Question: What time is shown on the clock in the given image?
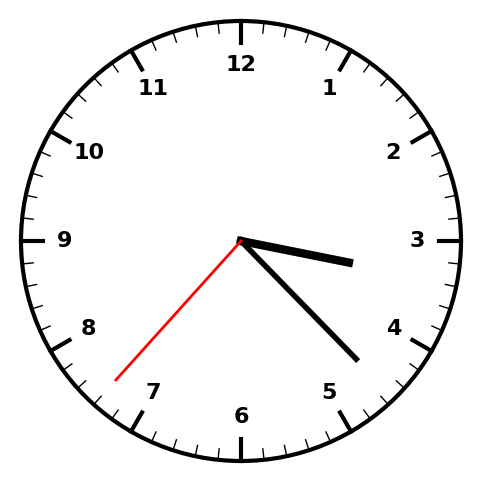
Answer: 03:22:37